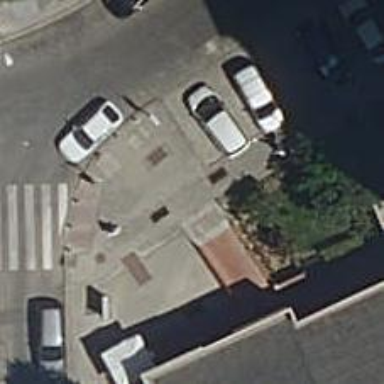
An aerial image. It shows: Footway with ramp.